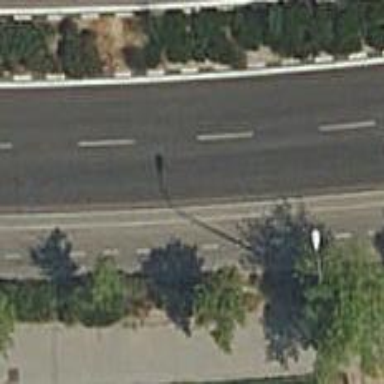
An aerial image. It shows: Kerb barrier.